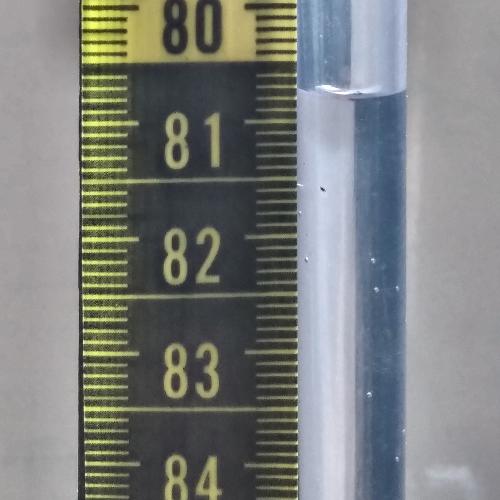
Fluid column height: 80.7 cm